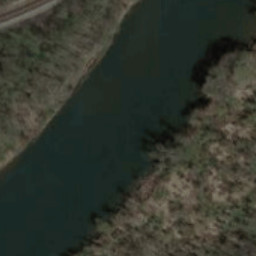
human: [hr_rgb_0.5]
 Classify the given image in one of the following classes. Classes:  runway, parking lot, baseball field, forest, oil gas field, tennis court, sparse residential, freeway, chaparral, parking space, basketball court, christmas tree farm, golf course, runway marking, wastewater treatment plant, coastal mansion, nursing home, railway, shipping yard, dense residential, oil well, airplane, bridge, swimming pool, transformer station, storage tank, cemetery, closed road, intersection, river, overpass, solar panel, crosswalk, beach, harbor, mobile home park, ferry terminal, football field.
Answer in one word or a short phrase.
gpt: river